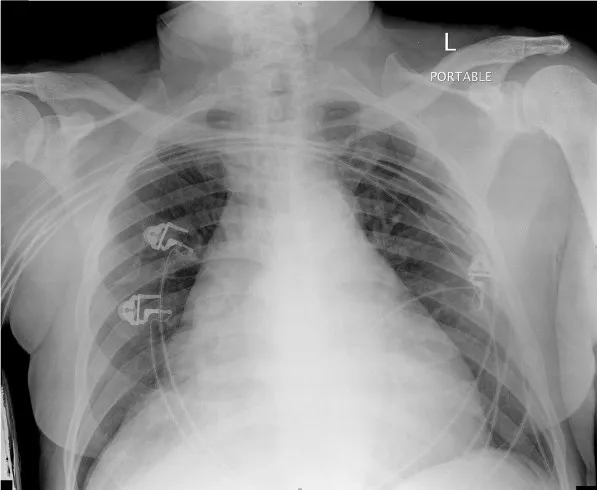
Preoperative antero-posterior chest radiograph. Antero-posterior chest radiograph shows widened mediastinum and parenchymal haziness at the bases of both lungs.
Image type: radiology (x_ray)